Field crop: tomato
Growth stage: 1
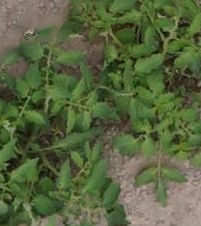
Species: tomato